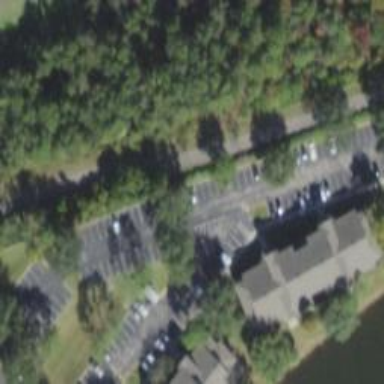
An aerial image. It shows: Parking space.